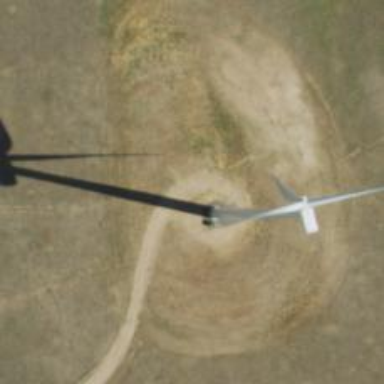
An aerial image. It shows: Wind turbine generator that utilizes wind as its source for generating electricity. It is of the horizontal axis type.